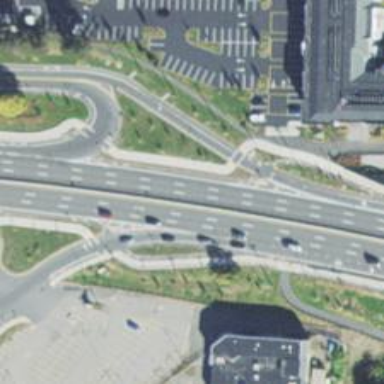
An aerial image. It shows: Trunk link highway.